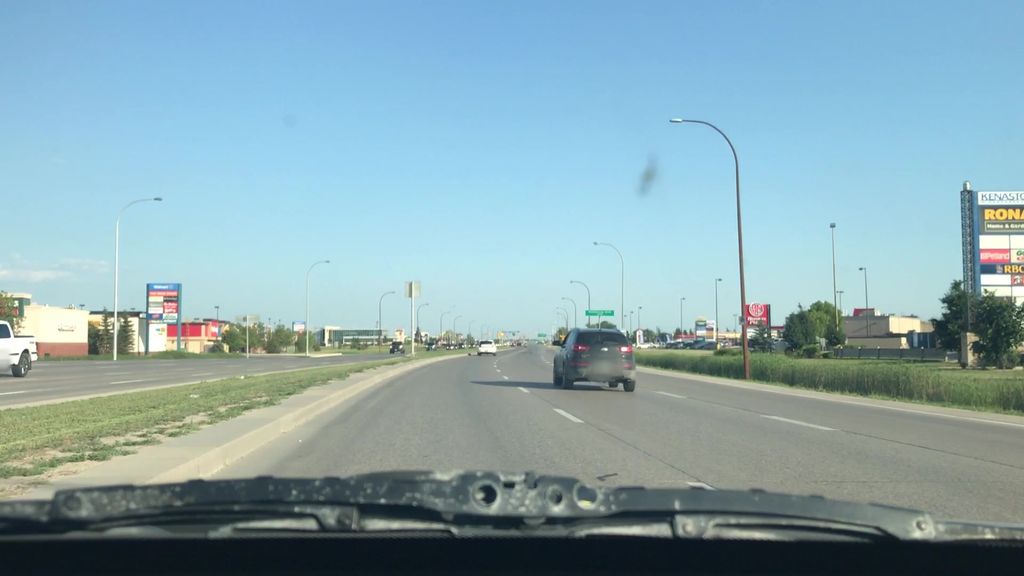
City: winnipeg